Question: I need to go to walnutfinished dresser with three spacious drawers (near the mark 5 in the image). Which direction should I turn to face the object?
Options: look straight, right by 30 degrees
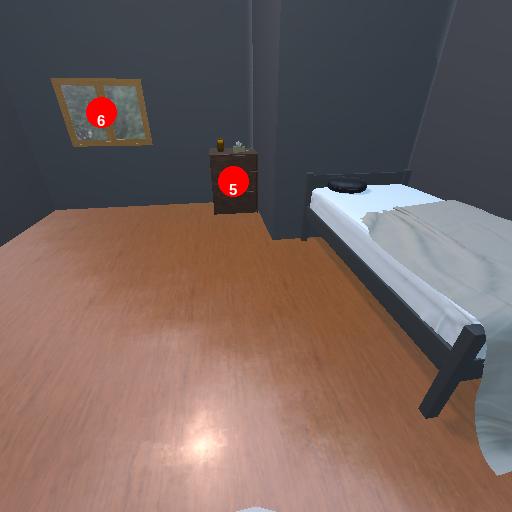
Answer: look straight